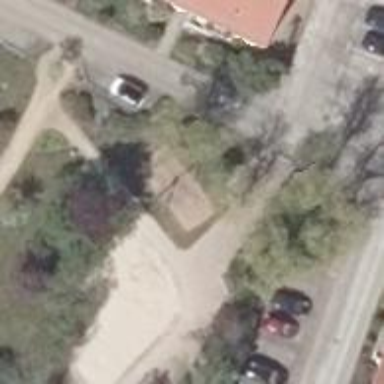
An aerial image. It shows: Playground featuring swings.